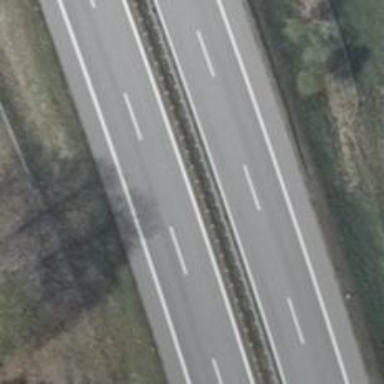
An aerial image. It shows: Asphalt motorway categorized as trunk road.